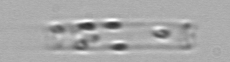
Label: Cerataulina_pelagica